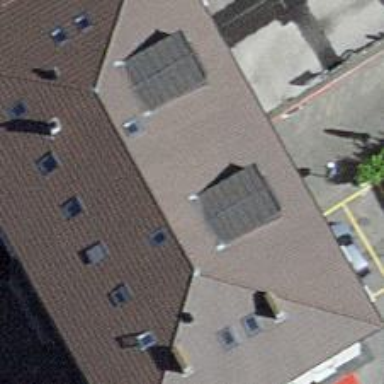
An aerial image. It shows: Cafe.